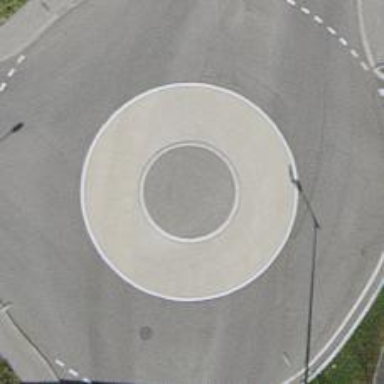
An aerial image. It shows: Mini roundabout on the road.